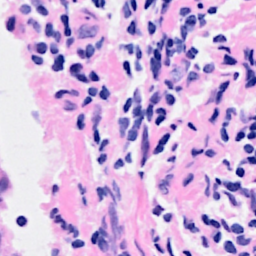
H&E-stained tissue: Breast